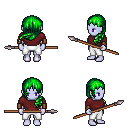
a pixel art fantasy rpg character, female body template, dark elf, purple skin, maroon long-sleeve shirt, white pants, green left-swept hairstyle, leather bracers, spear, four views (front, back, left, right), 2x2 character sprite sheet, small pixel art, hard edges, no anti-aliasing